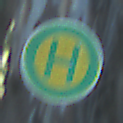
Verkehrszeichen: Haltestelle
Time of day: MorningAfternoon
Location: Outdoor (Nature)
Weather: Clear
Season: NotSpecified
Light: Natural